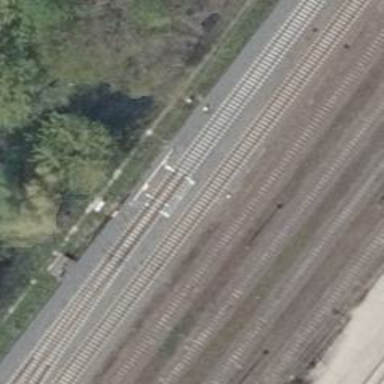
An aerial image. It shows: Railway switch.